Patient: sex M, age 51
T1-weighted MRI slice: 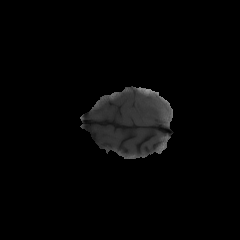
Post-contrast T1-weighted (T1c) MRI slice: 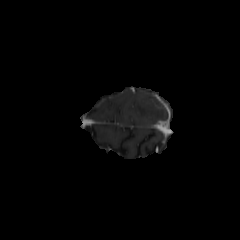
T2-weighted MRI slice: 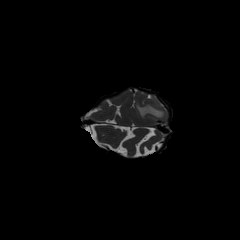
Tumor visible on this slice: yes
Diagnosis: Glioblastoma, IDH-wildtype
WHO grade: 4